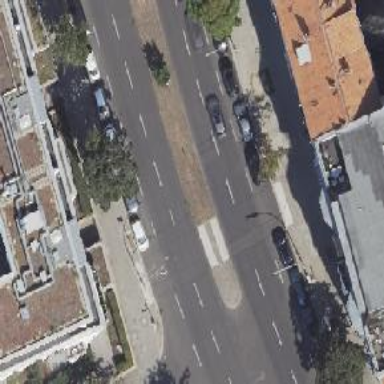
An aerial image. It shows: Footway that serves as traffic island.